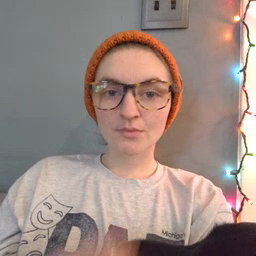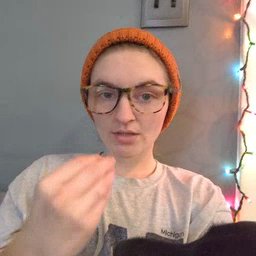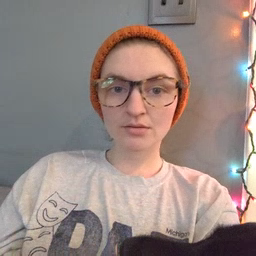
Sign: wolf